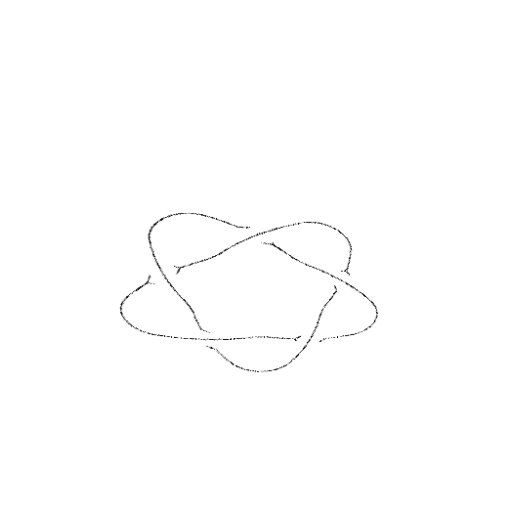
Crossing number: 5